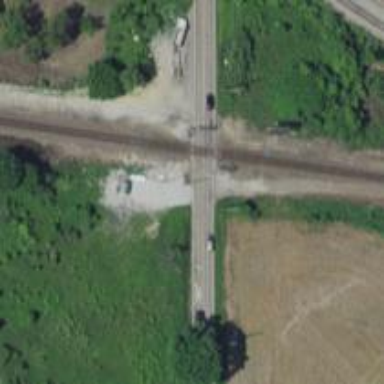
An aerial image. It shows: Single railway track.